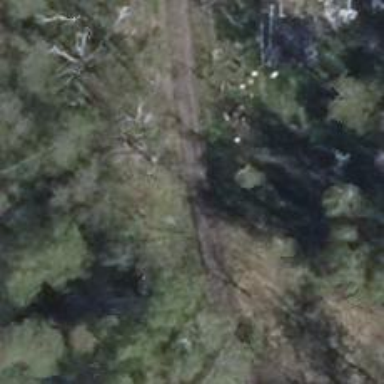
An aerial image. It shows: Track road with grade3 tracktype.